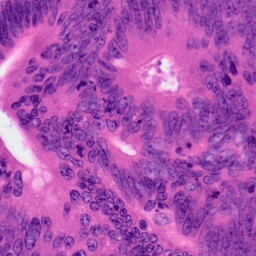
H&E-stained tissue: Colon